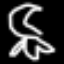
Label: frog